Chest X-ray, PA view. Patient: 61 years old, sex F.
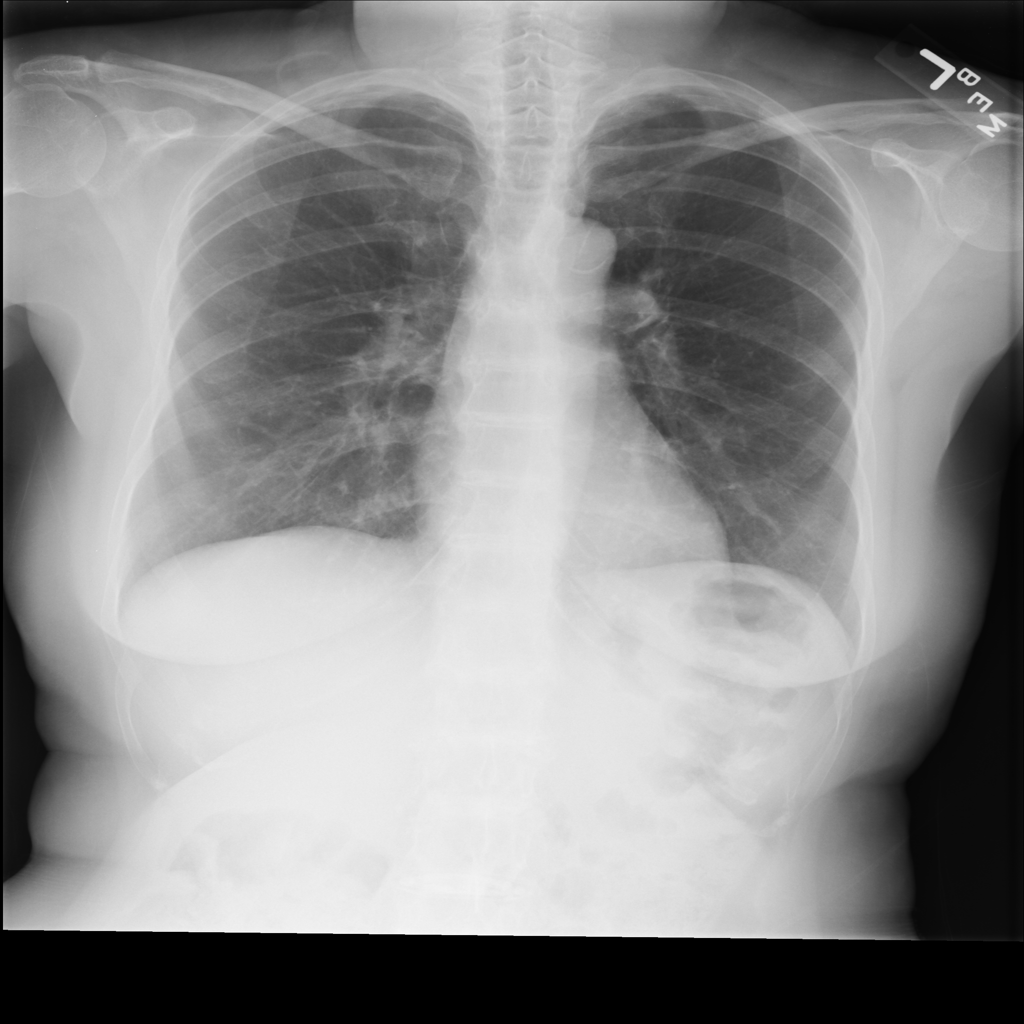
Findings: No Finding